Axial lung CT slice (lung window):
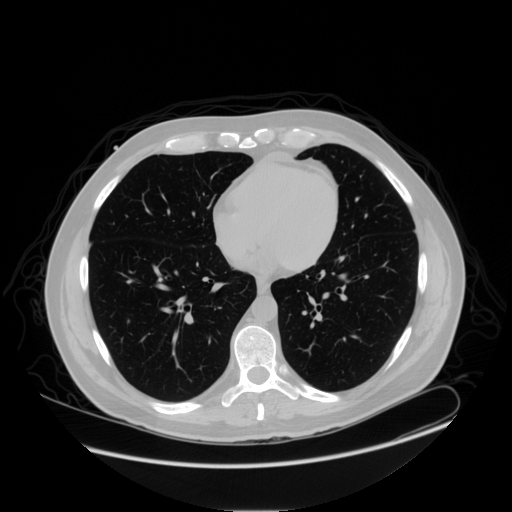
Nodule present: no